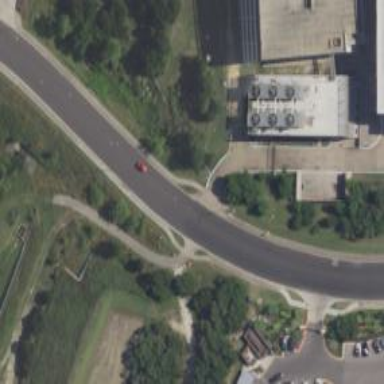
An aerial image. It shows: Unmarked crossing on footway.